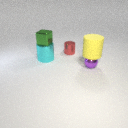
small green metal cube above large cyan metal cylinder